Here is the continuous-wavelet rendering of a rotor kit's vibration signal. What is the most likely rotor condition (normal, misalignment, unbalance, looseness)?
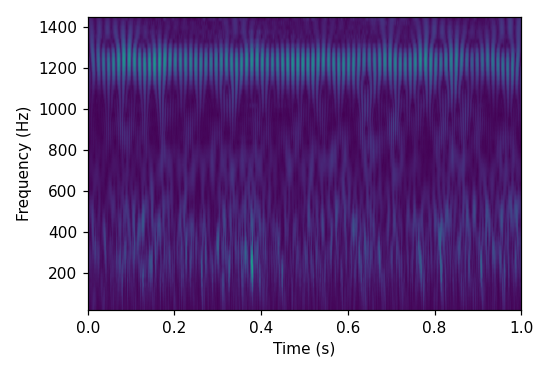
Answer: misalignment